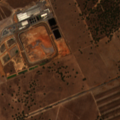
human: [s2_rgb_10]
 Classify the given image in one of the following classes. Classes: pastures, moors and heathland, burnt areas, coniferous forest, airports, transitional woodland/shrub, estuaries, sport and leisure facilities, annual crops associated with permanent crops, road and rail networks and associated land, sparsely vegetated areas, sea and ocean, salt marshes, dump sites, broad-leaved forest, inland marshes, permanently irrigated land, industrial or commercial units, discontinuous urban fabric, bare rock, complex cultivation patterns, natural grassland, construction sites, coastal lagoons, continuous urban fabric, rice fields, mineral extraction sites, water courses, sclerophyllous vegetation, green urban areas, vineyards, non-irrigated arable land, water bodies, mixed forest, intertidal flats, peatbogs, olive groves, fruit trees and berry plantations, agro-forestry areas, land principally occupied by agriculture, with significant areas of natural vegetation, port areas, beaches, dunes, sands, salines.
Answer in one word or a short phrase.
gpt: dump sites, non-irrigated arable land, agro-forestry areas, transitional woodland/shrub